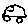
Label: car